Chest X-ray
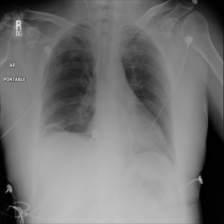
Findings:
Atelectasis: positive
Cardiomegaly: negative
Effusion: negative
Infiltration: negative
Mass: negative
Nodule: negative
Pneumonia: negative
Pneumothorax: negative
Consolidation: negative
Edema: negative
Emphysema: negative
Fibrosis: negative
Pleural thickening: negative
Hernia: negative